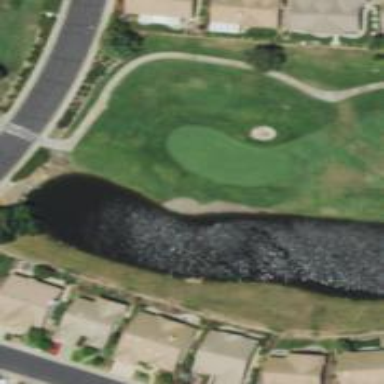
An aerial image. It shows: Water hazard on golf course.